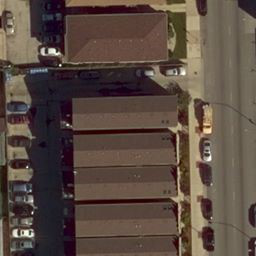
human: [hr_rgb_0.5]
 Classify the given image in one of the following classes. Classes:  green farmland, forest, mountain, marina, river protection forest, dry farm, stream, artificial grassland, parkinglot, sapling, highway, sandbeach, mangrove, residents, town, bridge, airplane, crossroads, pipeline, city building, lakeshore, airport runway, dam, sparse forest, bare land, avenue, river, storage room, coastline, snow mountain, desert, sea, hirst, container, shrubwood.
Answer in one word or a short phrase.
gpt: residents